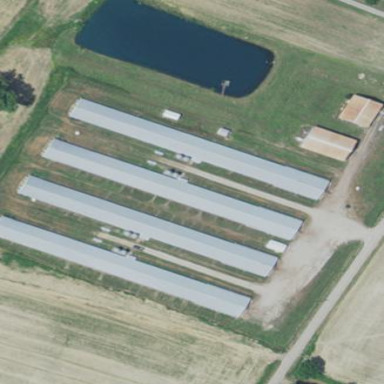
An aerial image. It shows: Farm auxiliary building.